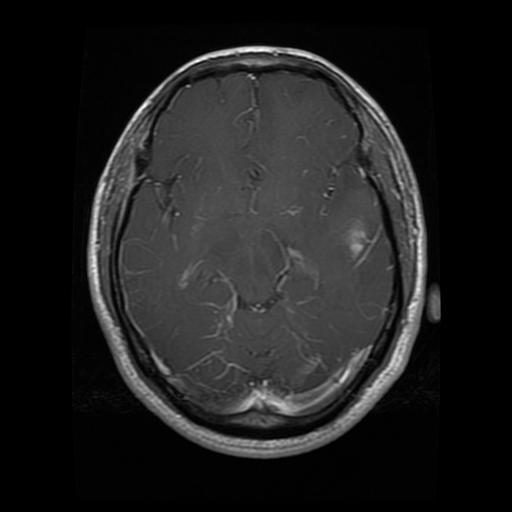
Label: glioma